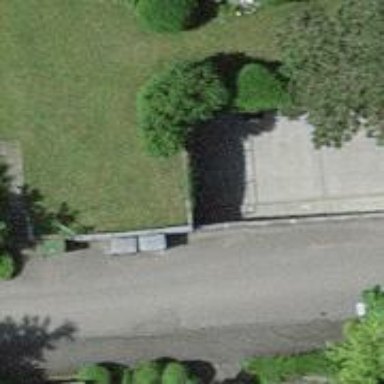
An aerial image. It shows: Group of garages.